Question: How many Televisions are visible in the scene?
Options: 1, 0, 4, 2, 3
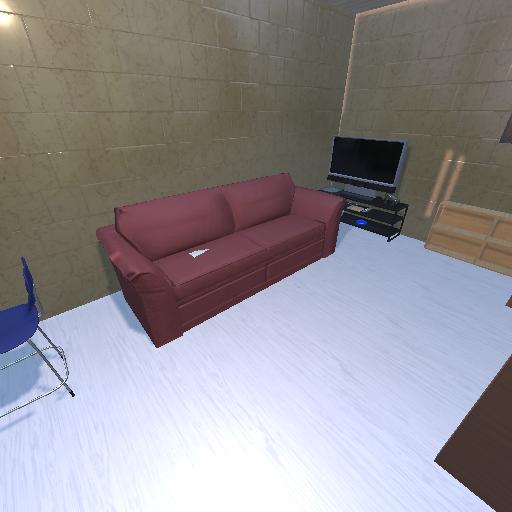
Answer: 1